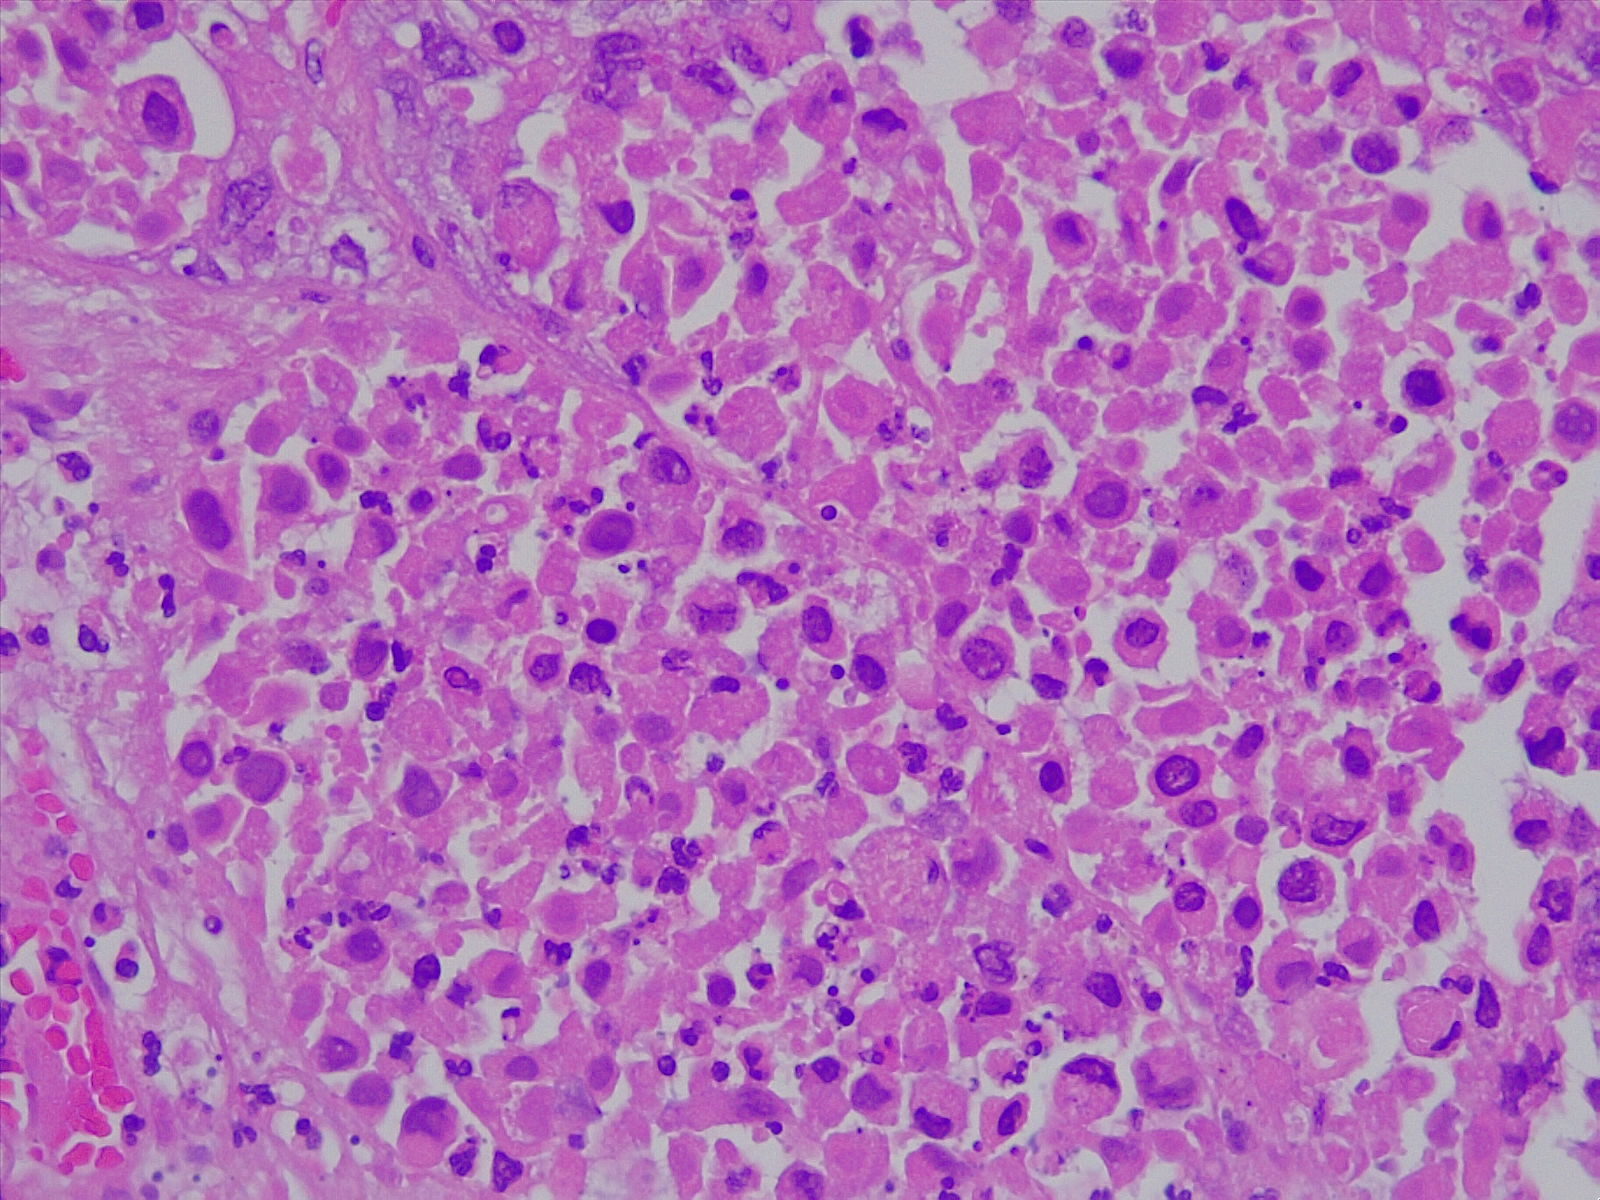
Label: lung squamous cell carcinoma, well differentiated